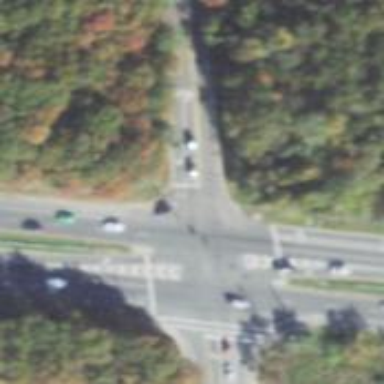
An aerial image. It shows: Trunk link highway.